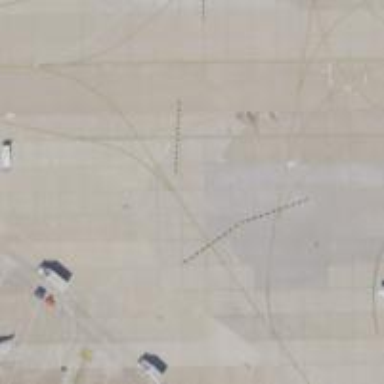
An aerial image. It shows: Image of taxiway at airport.